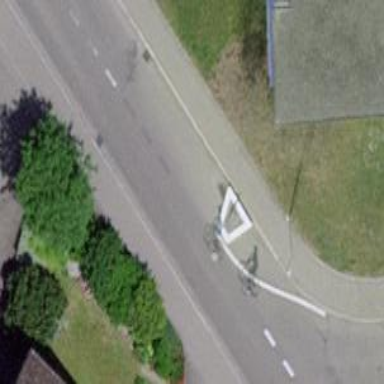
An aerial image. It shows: Chicane for traffic calming.